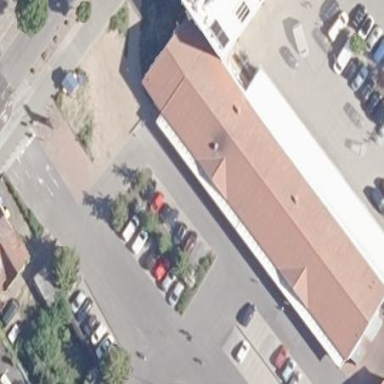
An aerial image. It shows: Gabled roof retail building in white color.